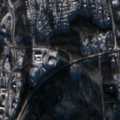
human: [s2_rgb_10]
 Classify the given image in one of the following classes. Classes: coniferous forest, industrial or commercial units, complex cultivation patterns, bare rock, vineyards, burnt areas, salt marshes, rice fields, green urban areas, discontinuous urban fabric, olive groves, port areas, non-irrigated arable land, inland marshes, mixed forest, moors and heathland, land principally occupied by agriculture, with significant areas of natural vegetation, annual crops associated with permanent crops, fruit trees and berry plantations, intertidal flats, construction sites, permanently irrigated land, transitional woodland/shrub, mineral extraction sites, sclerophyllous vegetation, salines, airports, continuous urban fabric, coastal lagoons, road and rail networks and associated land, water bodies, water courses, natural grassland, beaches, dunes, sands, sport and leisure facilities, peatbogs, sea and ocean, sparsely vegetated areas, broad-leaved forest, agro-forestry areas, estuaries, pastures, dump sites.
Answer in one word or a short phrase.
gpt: discontinuous urban fabric, industrial or commercial units, coniferous forest, mixed forest